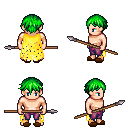
a pixel art fantasy rpg character, male body template, human, light skin, yellow tattered cape, magenta pants, green short bangs hairstyle, brown slippers, spear, four views (front, back, left, right), 2x2 character sprite sheet, small pixel art, hard edges, no anti-aliasing